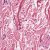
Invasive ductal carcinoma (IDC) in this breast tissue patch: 0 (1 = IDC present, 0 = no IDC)